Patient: sex M, age 53
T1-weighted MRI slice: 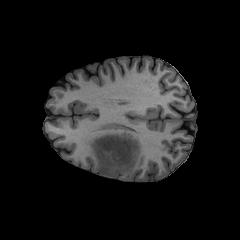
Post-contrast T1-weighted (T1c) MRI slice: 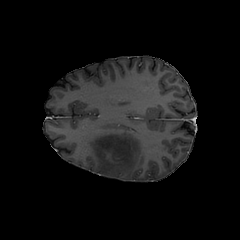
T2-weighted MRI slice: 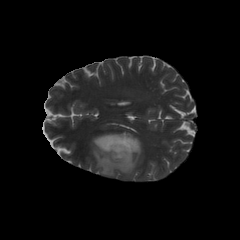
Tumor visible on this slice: yes
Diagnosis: Astrocytoma, IDH-mutant
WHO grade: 4